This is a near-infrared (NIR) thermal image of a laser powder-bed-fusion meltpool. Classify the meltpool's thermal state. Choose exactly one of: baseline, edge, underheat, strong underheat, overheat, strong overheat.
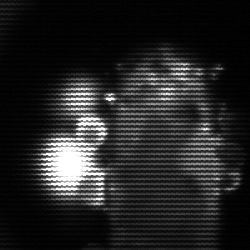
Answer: strong underheat